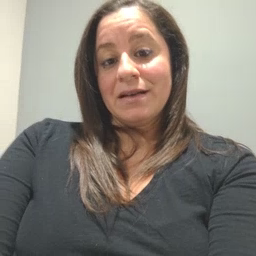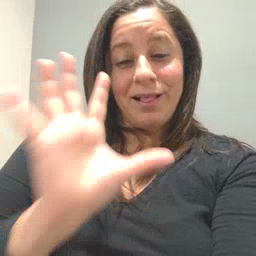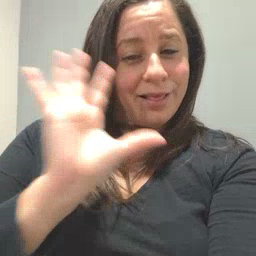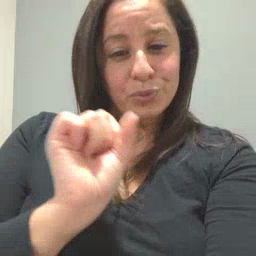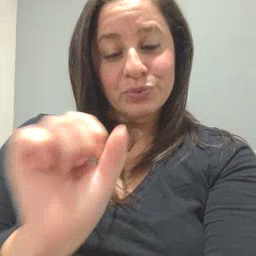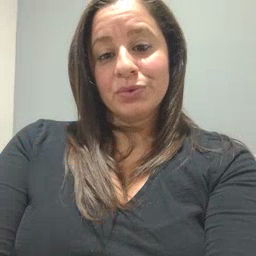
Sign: loud